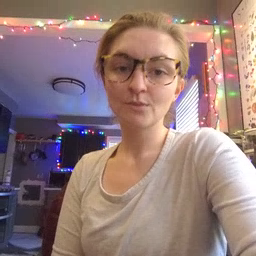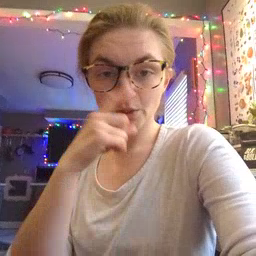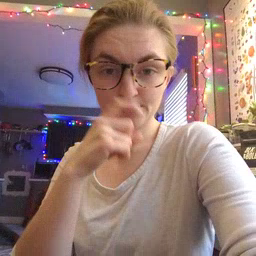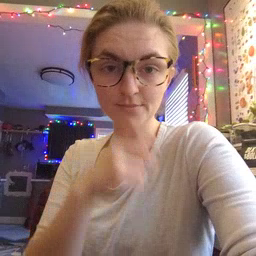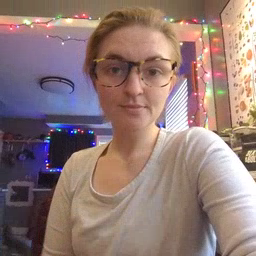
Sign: doll